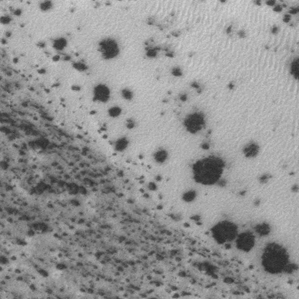
Label: frost